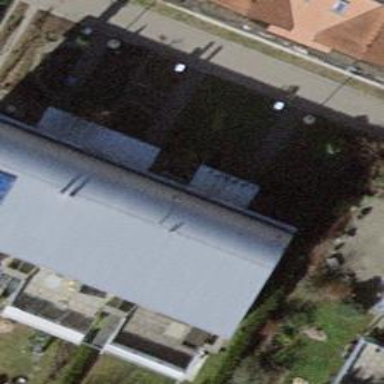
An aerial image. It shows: Terrace building.